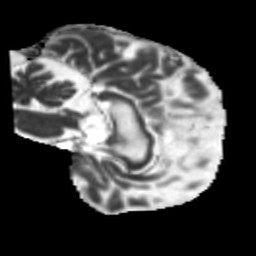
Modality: MD
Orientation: sagittal
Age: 46
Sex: male
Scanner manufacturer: siemens
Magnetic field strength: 3 T
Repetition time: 5.25 s
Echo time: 0.08 s